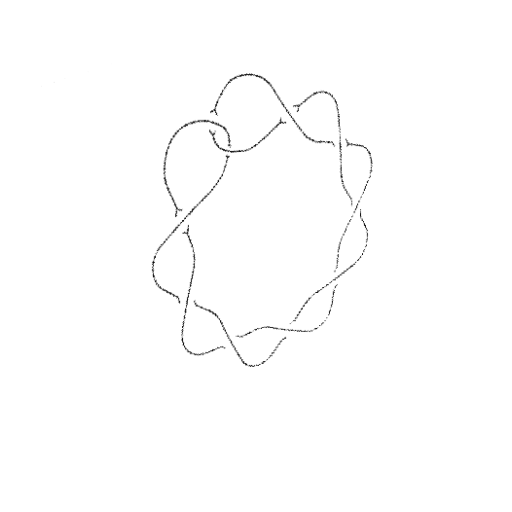
Crossing number: 10